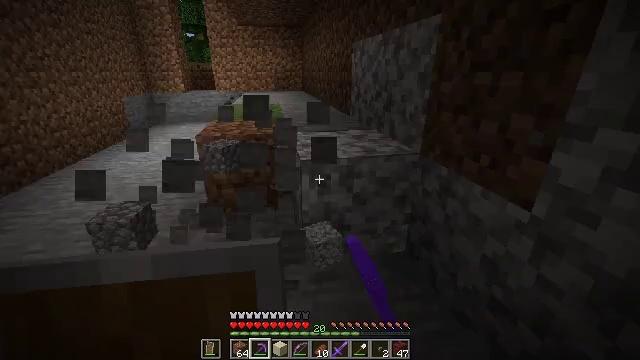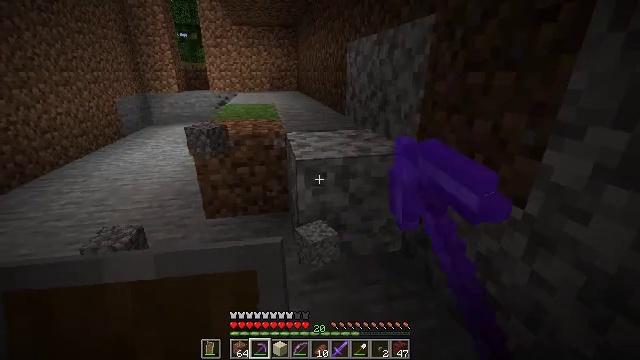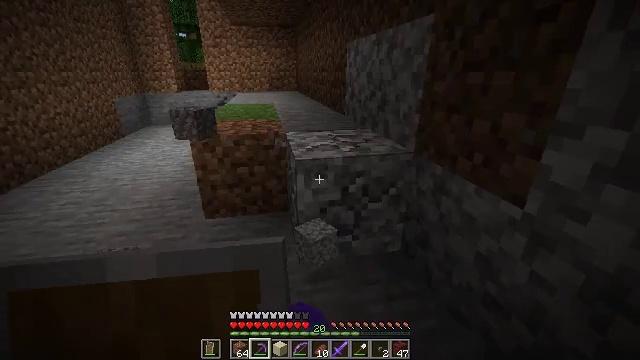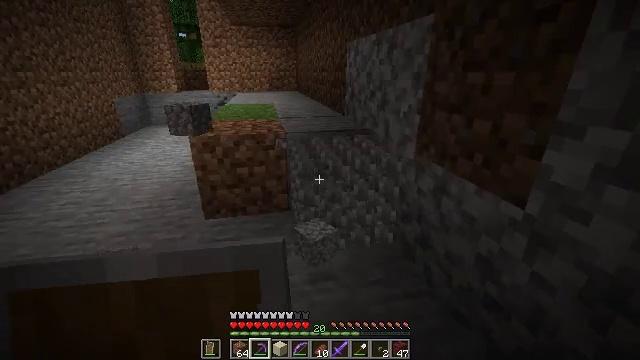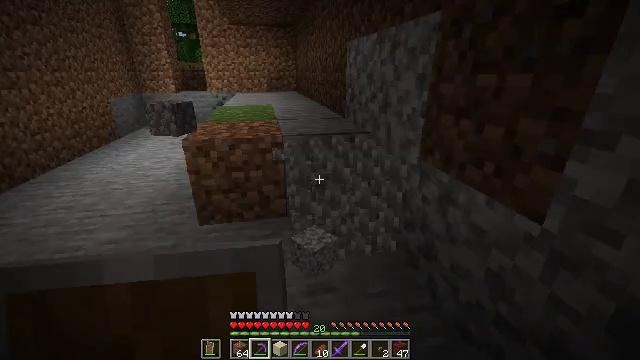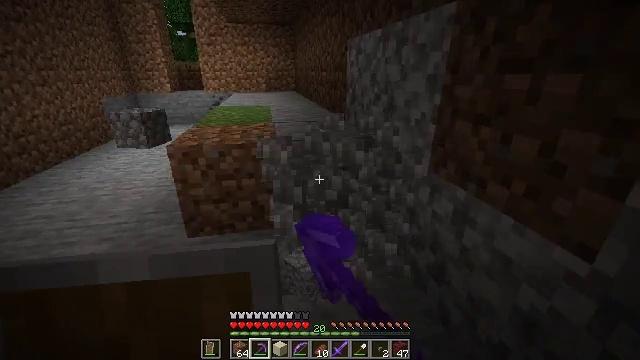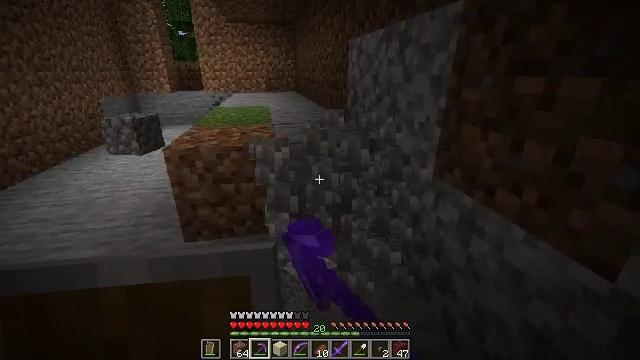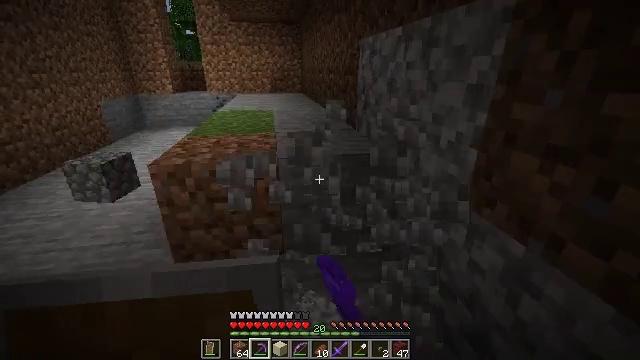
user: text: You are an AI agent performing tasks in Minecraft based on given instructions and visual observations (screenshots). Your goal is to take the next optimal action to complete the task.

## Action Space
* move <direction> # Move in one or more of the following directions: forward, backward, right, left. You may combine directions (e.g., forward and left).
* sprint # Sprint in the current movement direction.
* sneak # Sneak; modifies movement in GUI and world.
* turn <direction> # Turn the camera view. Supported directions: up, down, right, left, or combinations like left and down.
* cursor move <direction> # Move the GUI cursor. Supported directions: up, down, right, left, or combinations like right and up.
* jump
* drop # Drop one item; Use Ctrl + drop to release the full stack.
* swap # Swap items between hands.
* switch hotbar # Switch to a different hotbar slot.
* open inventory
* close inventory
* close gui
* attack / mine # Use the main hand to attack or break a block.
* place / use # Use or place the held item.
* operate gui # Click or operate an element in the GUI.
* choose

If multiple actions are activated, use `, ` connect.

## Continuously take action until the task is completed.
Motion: motion action
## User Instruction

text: Collect diorite
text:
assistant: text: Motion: turn right, attack / mine
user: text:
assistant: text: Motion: attack / mine
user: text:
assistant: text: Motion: move forward, attack / mine
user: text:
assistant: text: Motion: move forward, attack / mine
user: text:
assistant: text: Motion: move forward, attack / mine
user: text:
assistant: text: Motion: move forward, attack / mine
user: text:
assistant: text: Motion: move forward, turn left, attack / mine
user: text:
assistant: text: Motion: attack / mine